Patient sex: M
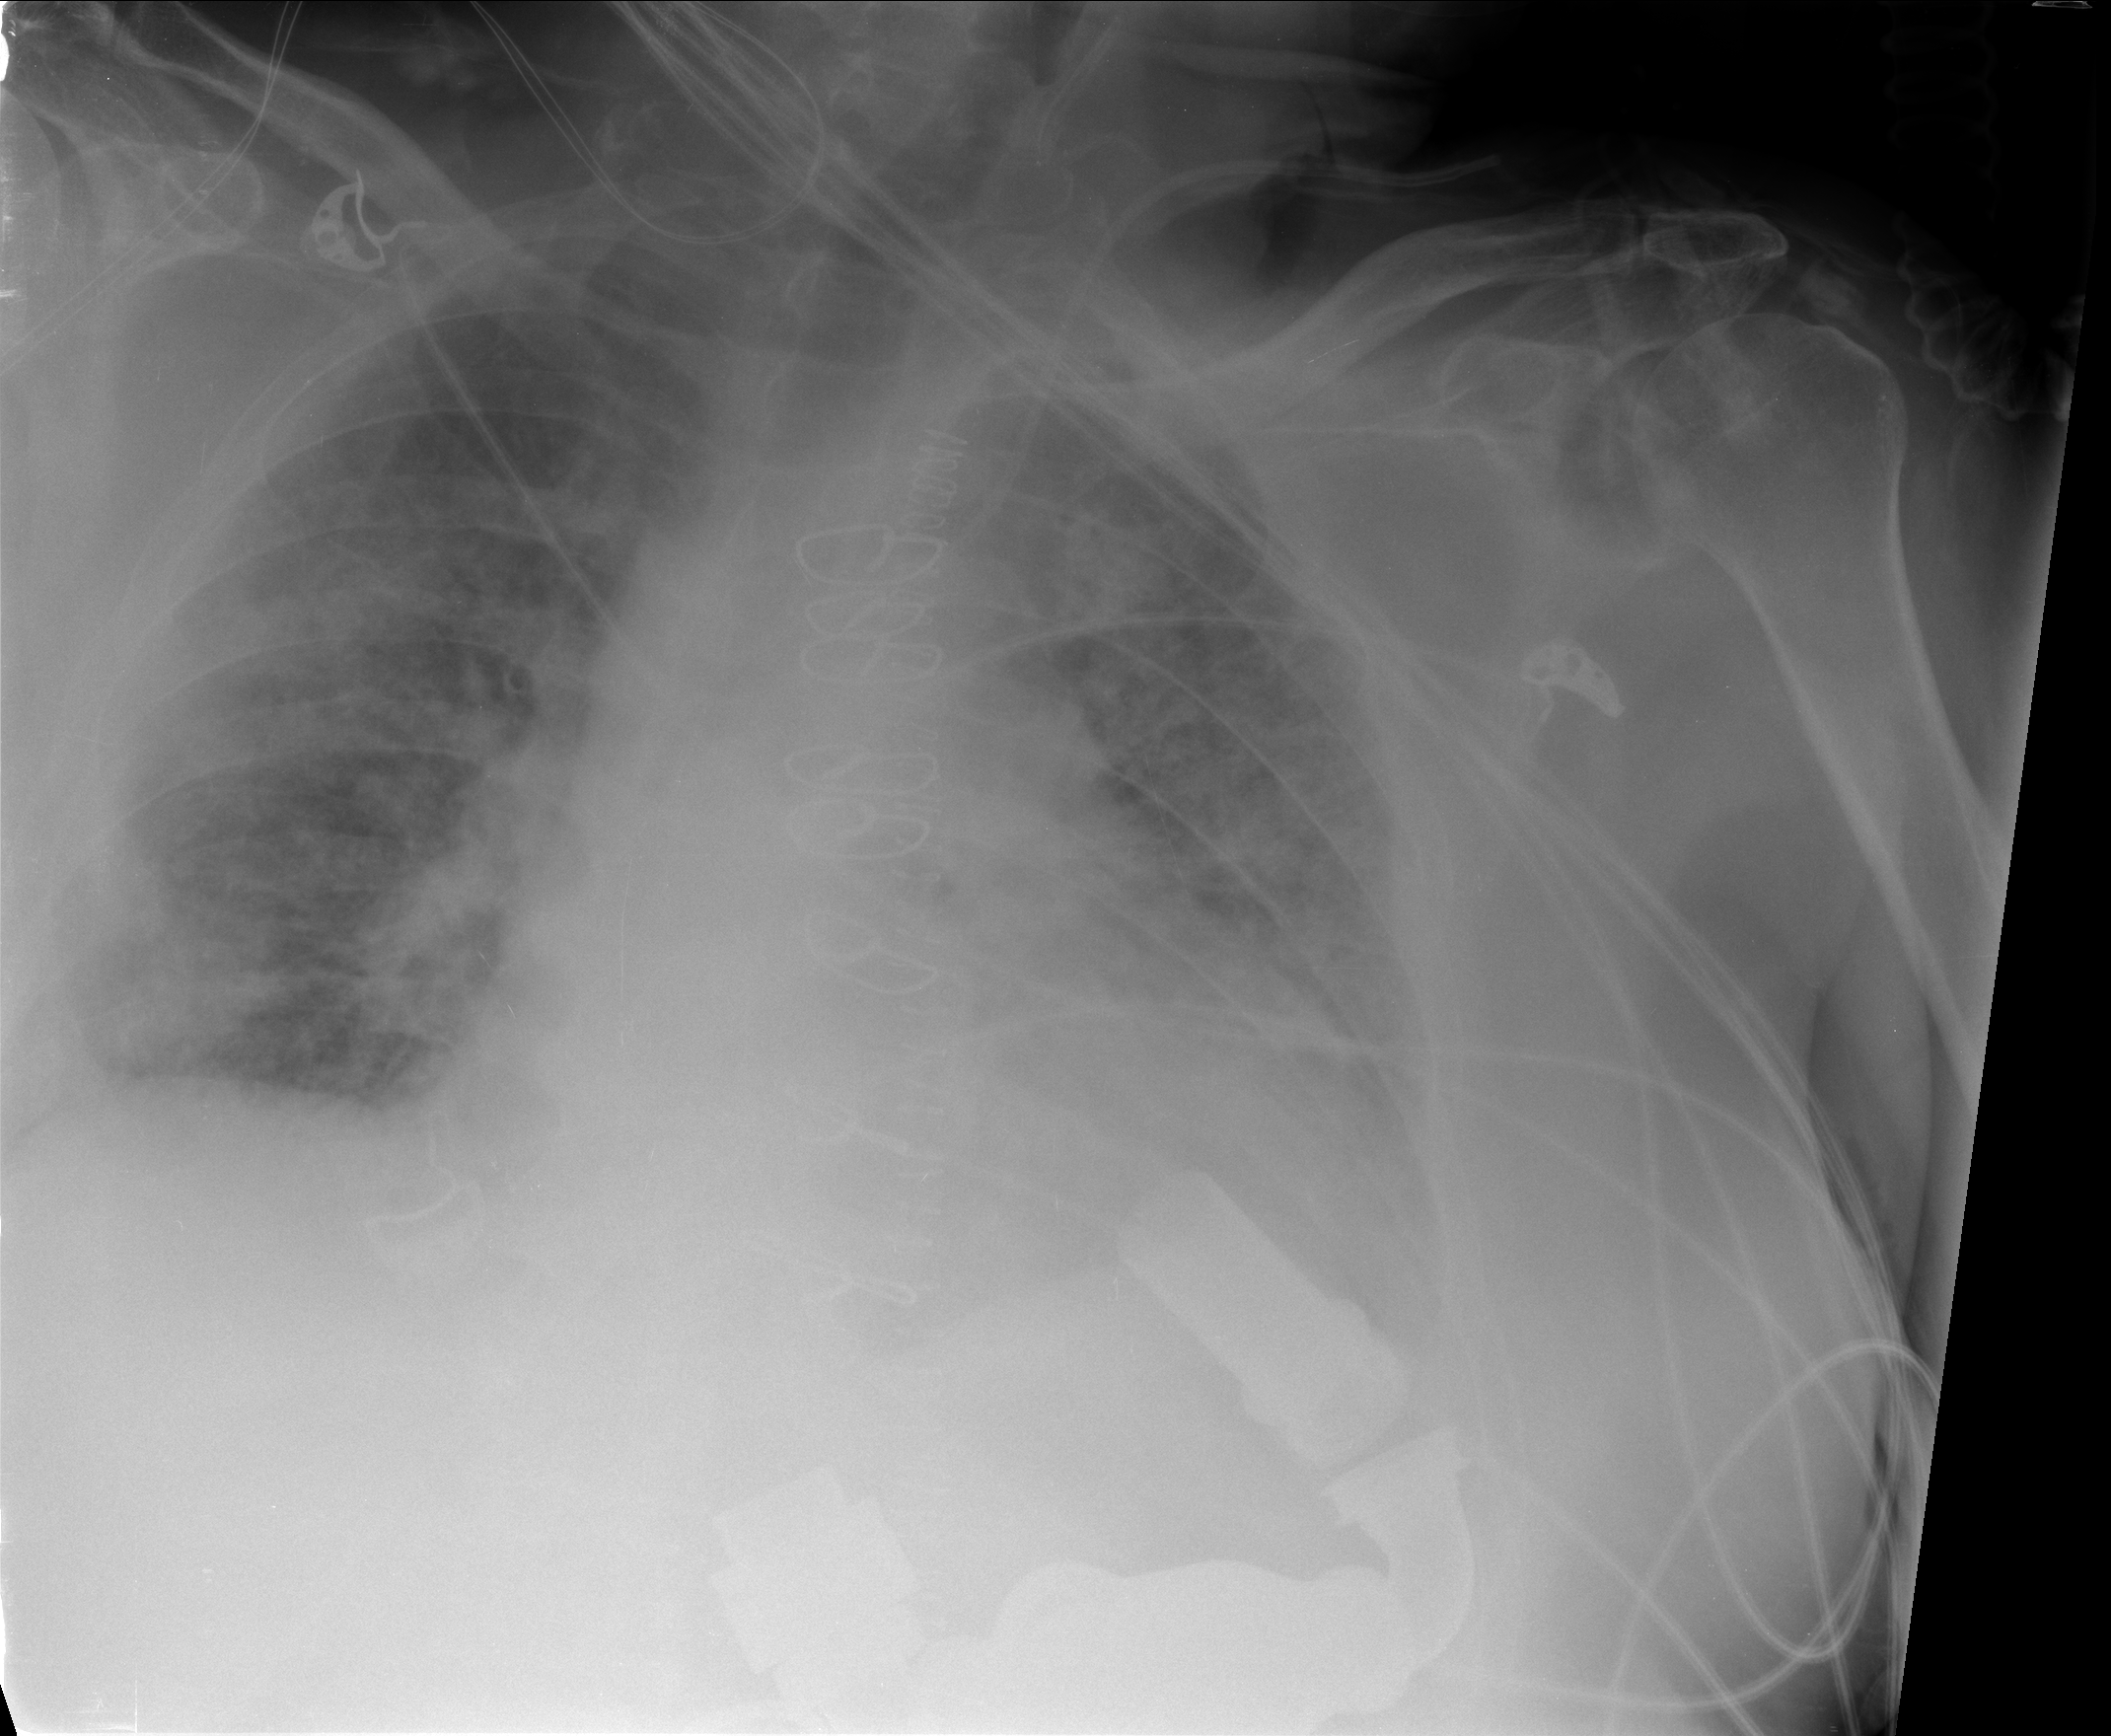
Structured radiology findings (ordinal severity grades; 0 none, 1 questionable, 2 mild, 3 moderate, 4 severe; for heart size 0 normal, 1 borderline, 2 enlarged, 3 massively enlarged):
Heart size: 2
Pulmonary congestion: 3
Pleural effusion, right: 2
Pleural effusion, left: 2
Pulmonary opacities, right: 3
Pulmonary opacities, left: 3
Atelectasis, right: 2
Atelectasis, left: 2